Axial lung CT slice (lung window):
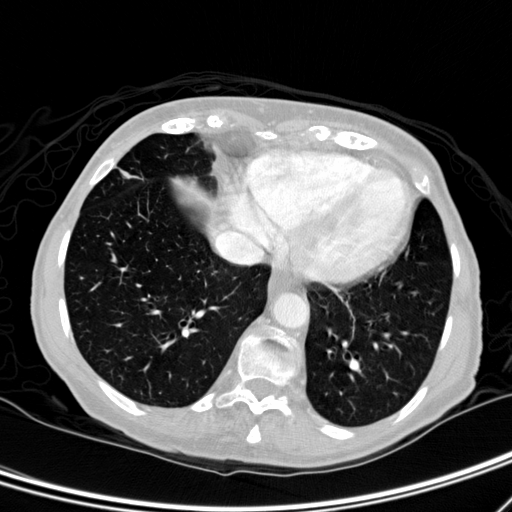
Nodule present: no